Field crop: tomato
Growth stage: 2
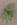
Species: solanum